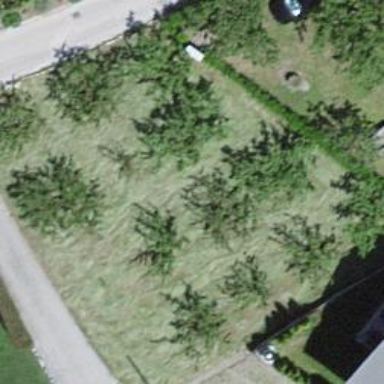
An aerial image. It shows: Orchard.